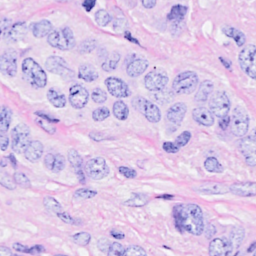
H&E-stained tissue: Breast